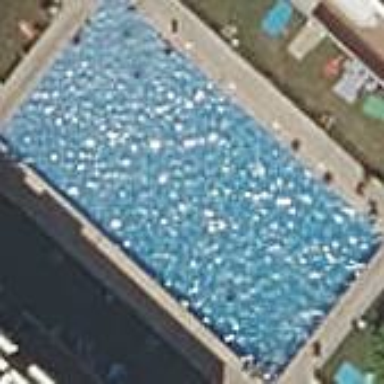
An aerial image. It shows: Swimming pool located in leisure land.